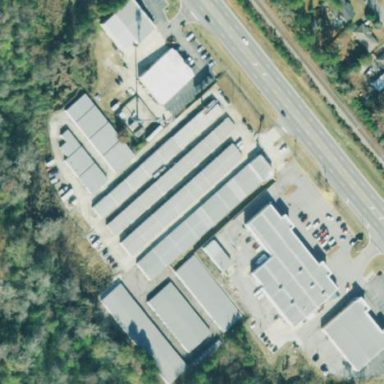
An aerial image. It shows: Storage rental shop.